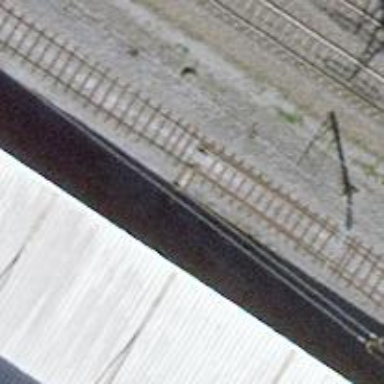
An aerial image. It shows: Railway siding with one electrified track and contact line.